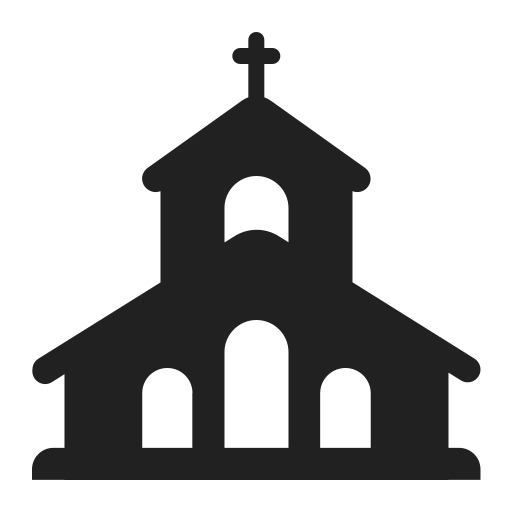
church high contrast